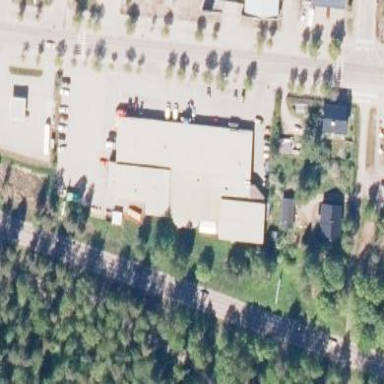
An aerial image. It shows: Retail building.